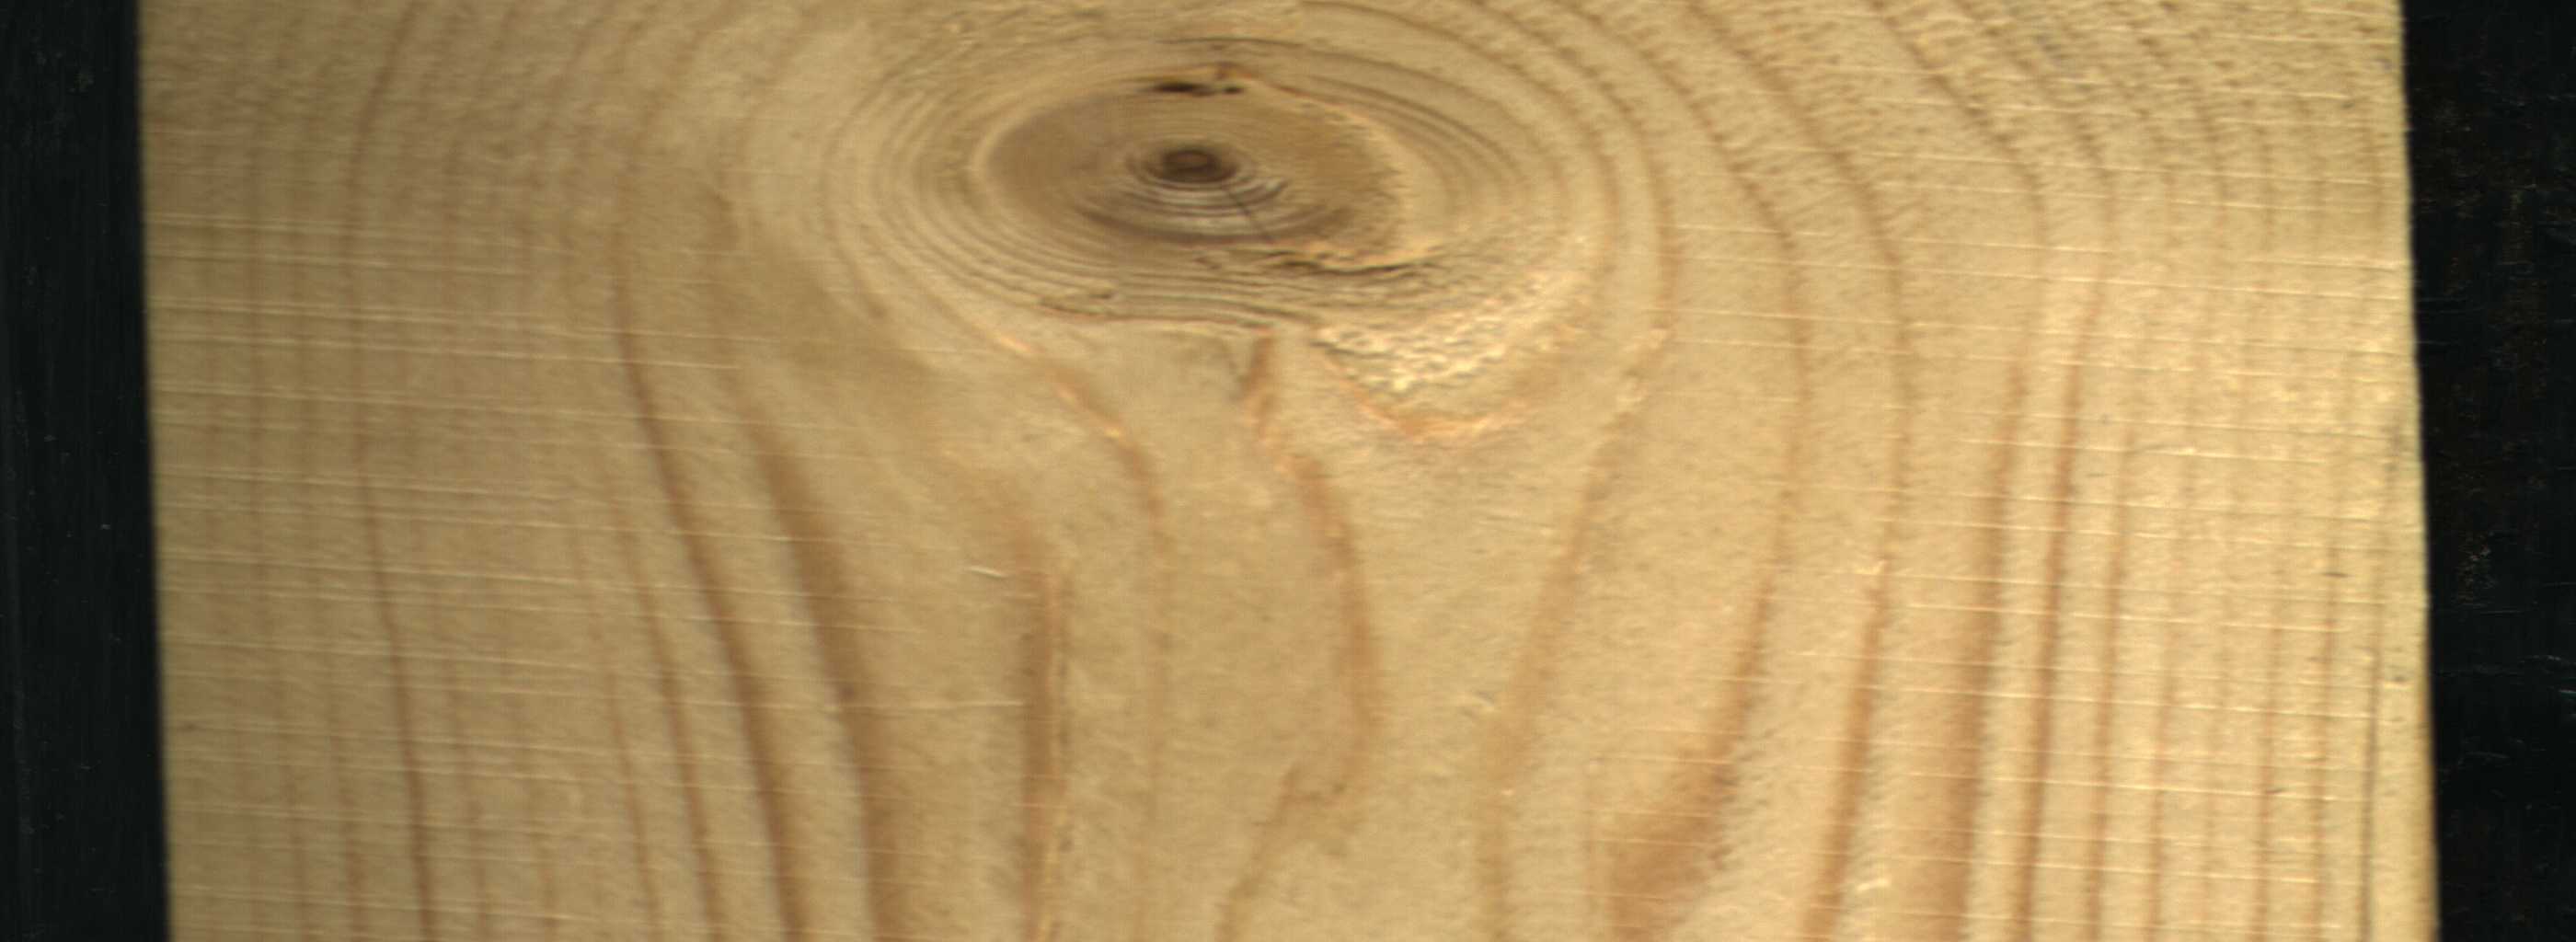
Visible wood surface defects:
Live_Knot